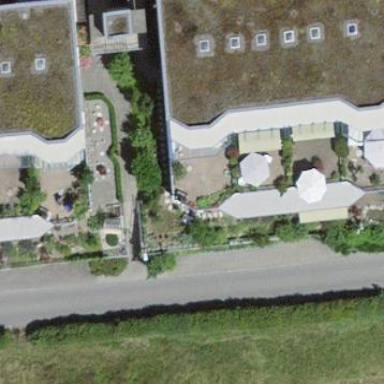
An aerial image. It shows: Residential building.